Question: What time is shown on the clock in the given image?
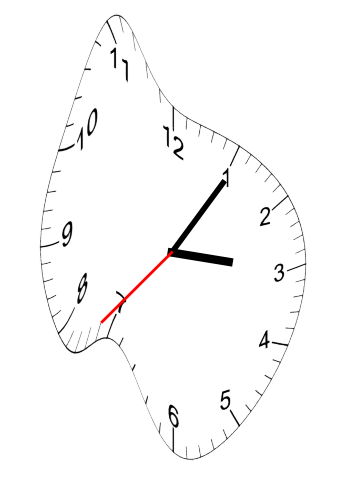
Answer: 03:05:37